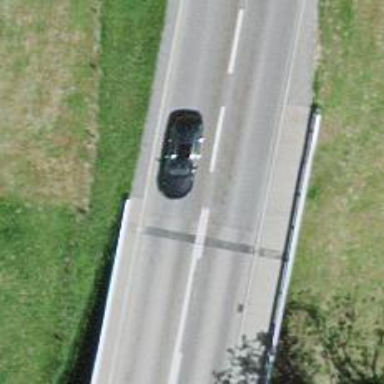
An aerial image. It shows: Asphalt road on secondary bridge.